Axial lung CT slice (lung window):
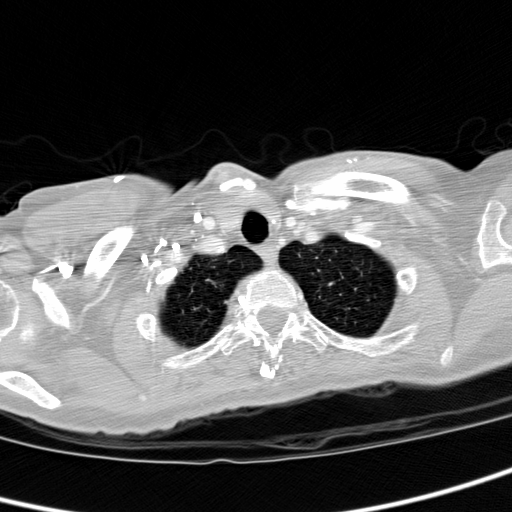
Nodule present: no